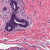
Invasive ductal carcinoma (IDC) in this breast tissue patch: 0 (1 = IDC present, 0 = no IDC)